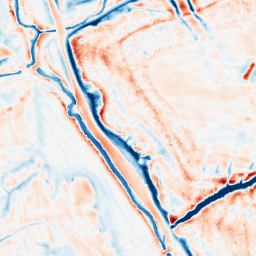
Category: edge_preserving
Decomposition family: bilateral
Decomposition parameters: d: 21
sigma_color: 75
sigma_space: 150
Upsampling method: bspline
Upsampling parameters: scale: 8
Upsampling scale: 8